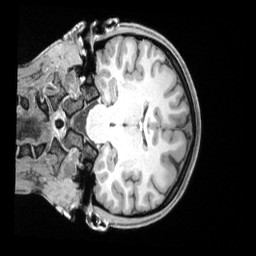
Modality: T1w
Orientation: coronal
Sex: female
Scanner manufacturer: siemens
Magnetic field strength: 3 T
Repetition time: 2.4 s
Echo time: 0.00222 s